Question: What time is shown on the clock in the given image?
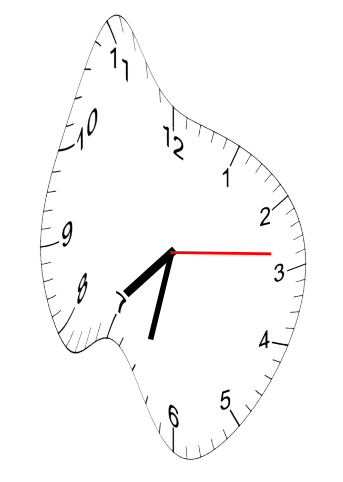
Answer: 07:32:14